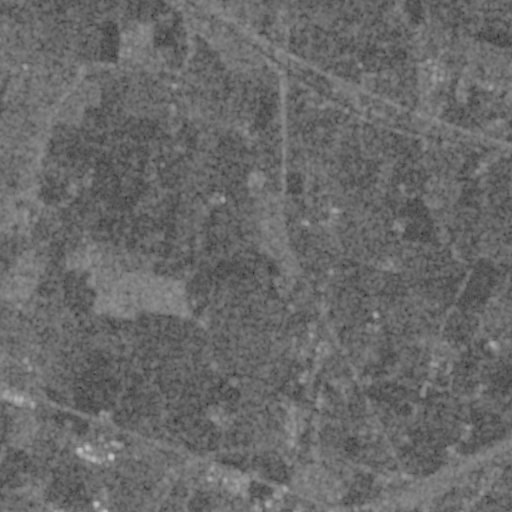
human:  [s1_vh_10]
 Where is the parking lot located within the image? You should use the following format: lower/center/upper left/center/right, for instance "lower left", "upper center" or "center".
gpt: The parking lot is located in the upper right of the image.
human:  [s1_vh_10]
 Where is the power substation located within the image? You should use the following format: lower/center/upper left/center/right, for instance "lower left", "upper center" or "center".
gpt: The power substation is located in the upper center of the image.
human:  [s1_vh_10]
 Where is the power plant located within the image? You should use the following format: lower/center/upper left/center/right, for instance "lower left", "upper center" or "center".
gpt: There is no power plant in the image.

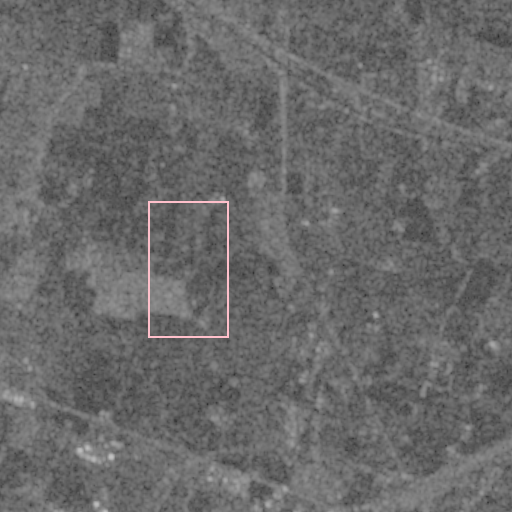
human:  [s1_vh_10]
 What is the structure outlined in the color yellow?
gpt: There is no yellow outline.
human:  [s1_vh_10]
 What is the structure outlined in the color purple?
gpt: There is no structure outlined in purple.